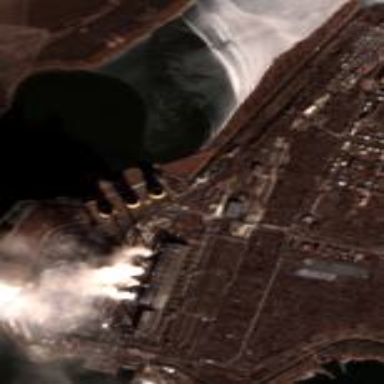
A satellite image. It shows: Industrial area with power plant.